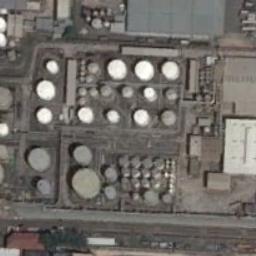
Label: storage_tank